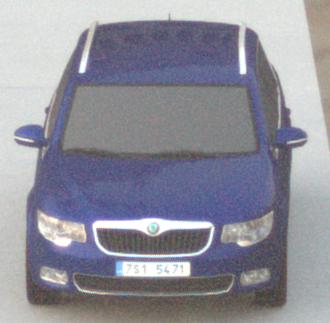
Make: Skoda
Model: Superb Combi 1.4 TSI
Detailed model: Superb (II) Combi
Model produced from: 2010/01
Model produced until: 2011/10
Doors: 5
Color: blue
Road condition: dry road
Daytime: dawn
Contrast: low contrast